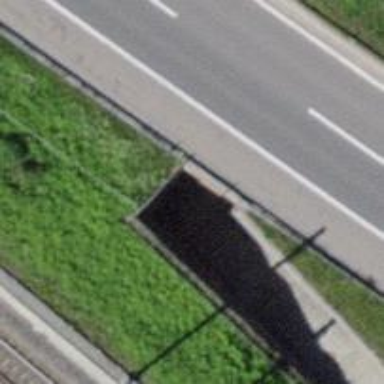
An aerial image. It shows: Tunnel footway.